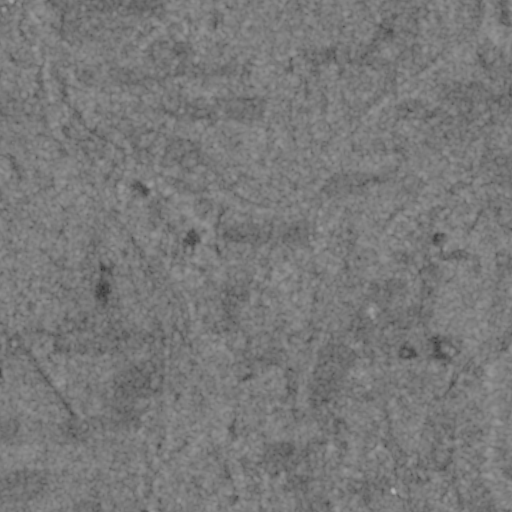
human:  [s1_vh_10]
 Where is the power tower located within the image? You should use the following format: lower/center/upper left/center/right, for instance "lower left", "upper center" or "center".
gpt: The power tower is located in the lower left of the image.
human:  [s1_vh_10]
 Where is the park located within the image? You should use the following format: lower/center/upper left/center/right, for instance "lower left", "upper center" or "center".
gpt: There is no park in the image.

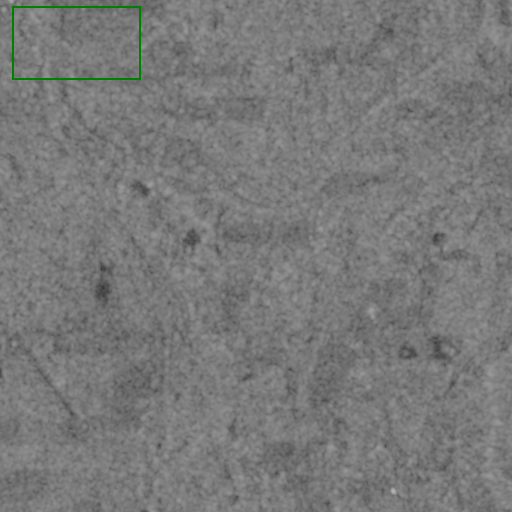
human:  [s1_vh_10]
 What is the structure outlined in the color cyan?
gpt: There is no cyan outline.
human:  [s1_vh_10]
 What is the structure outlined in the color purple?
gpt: There is no structure outlined in purple.